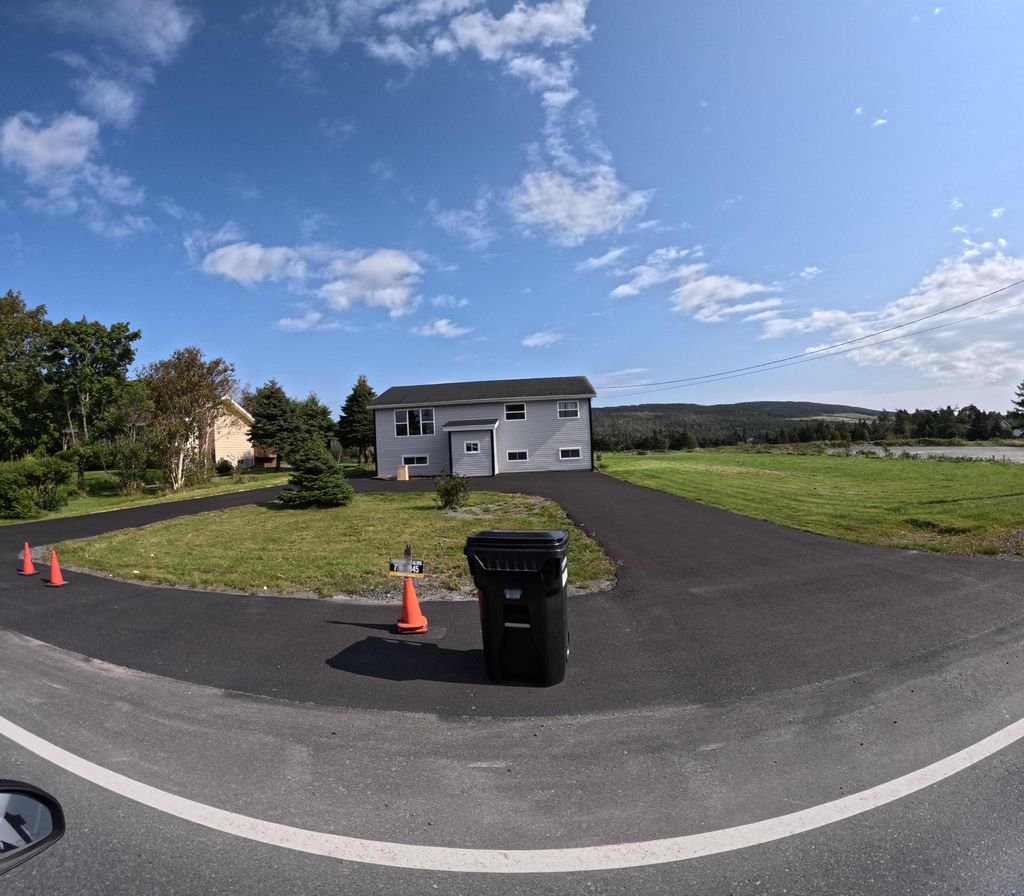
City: st_johns